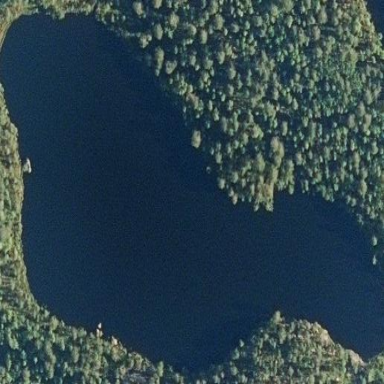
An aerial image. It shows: Peaceful pond surrounded by nature.